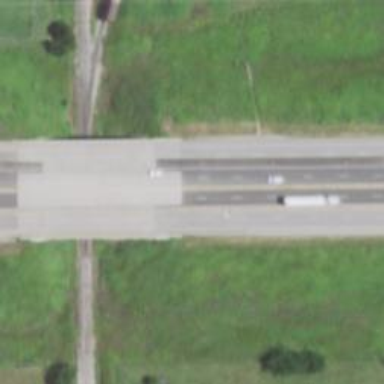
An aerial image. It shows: Bridge over motorway.